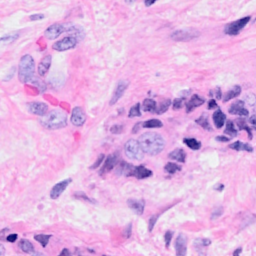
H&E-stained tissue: Breast